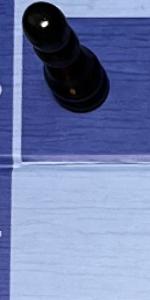
Label: Empty